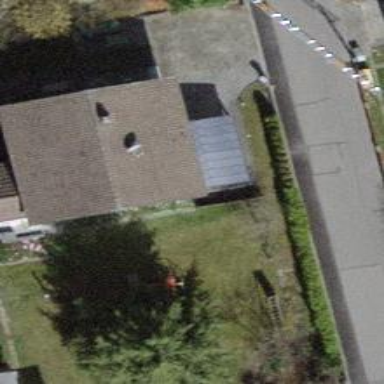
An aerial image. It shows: Building with tile roof.